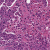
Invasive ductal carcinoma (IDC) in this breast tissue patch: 0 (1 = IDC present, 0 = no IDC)